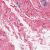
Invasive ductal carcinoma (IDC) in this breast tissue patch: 0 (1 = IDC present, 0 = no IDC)